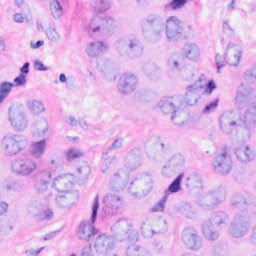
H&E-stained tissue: Breast